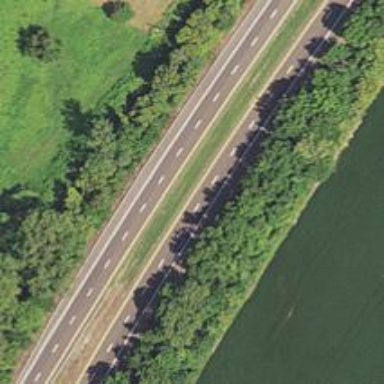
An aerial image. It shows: Asphalt dual carriageway classified as trunk highway.